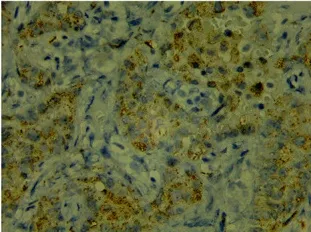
Immunohistochemistry [TTF-1 (+), Napsin A (+)]. (D) NapsinA x400. (C,D) Positive staining of NapsinA in the cytoplasm of lung adenocarcinoma.
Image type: pathology (immunostaining)